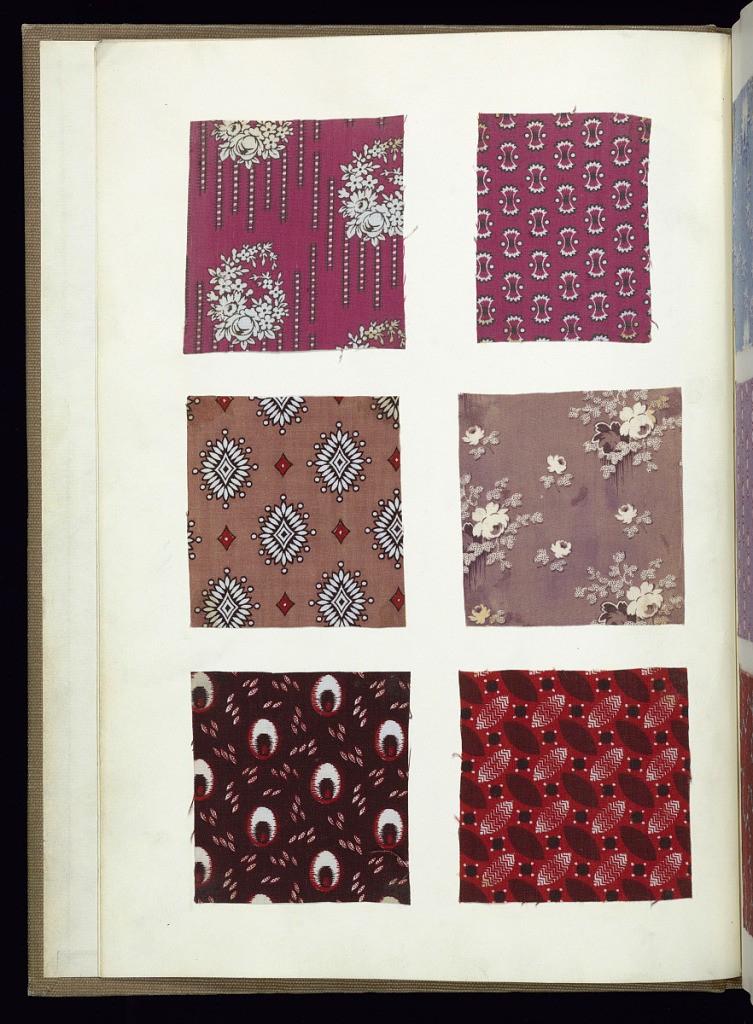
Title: Scrapbook of textile swatches
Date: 1820–50
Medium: cardboard, leather, paper, cotton Technique: printed
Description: Sample book with a marble printed cover and a green suede back strip containing samples of printed cotton textiles in various colors which are pasted on paper sheets.